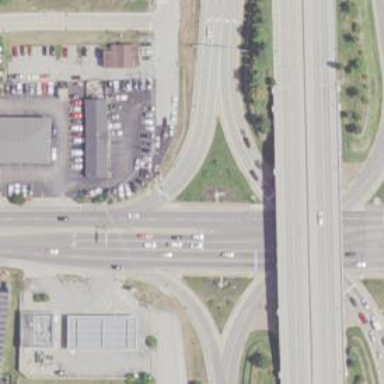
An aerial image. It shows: Trunk link highway.